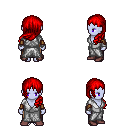
a pixel art fantasy rpg character, female body template, dark elf, purple skin, white robe, robe skirt, red left-swept hairstyle, leather bracers, maroon shoes, four views (front, back, left, right), 2x2 character sprite sheet, small pixel art, hard edges, no anti-aliasing